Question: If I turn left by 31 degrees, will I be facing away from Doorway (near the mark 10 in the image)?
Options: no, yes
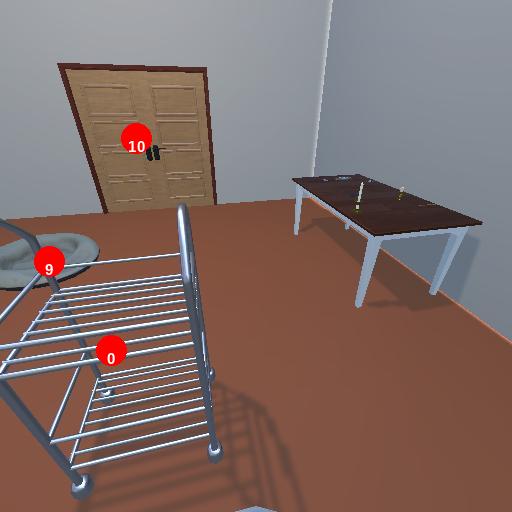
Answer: no